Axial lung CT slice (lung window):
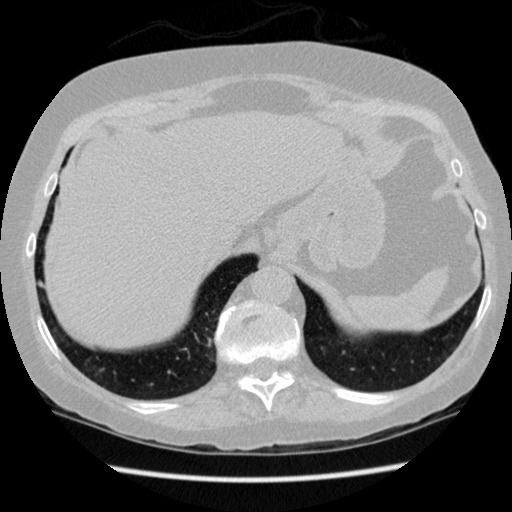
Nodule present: yes
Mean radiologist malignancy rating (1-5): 1